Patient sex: F
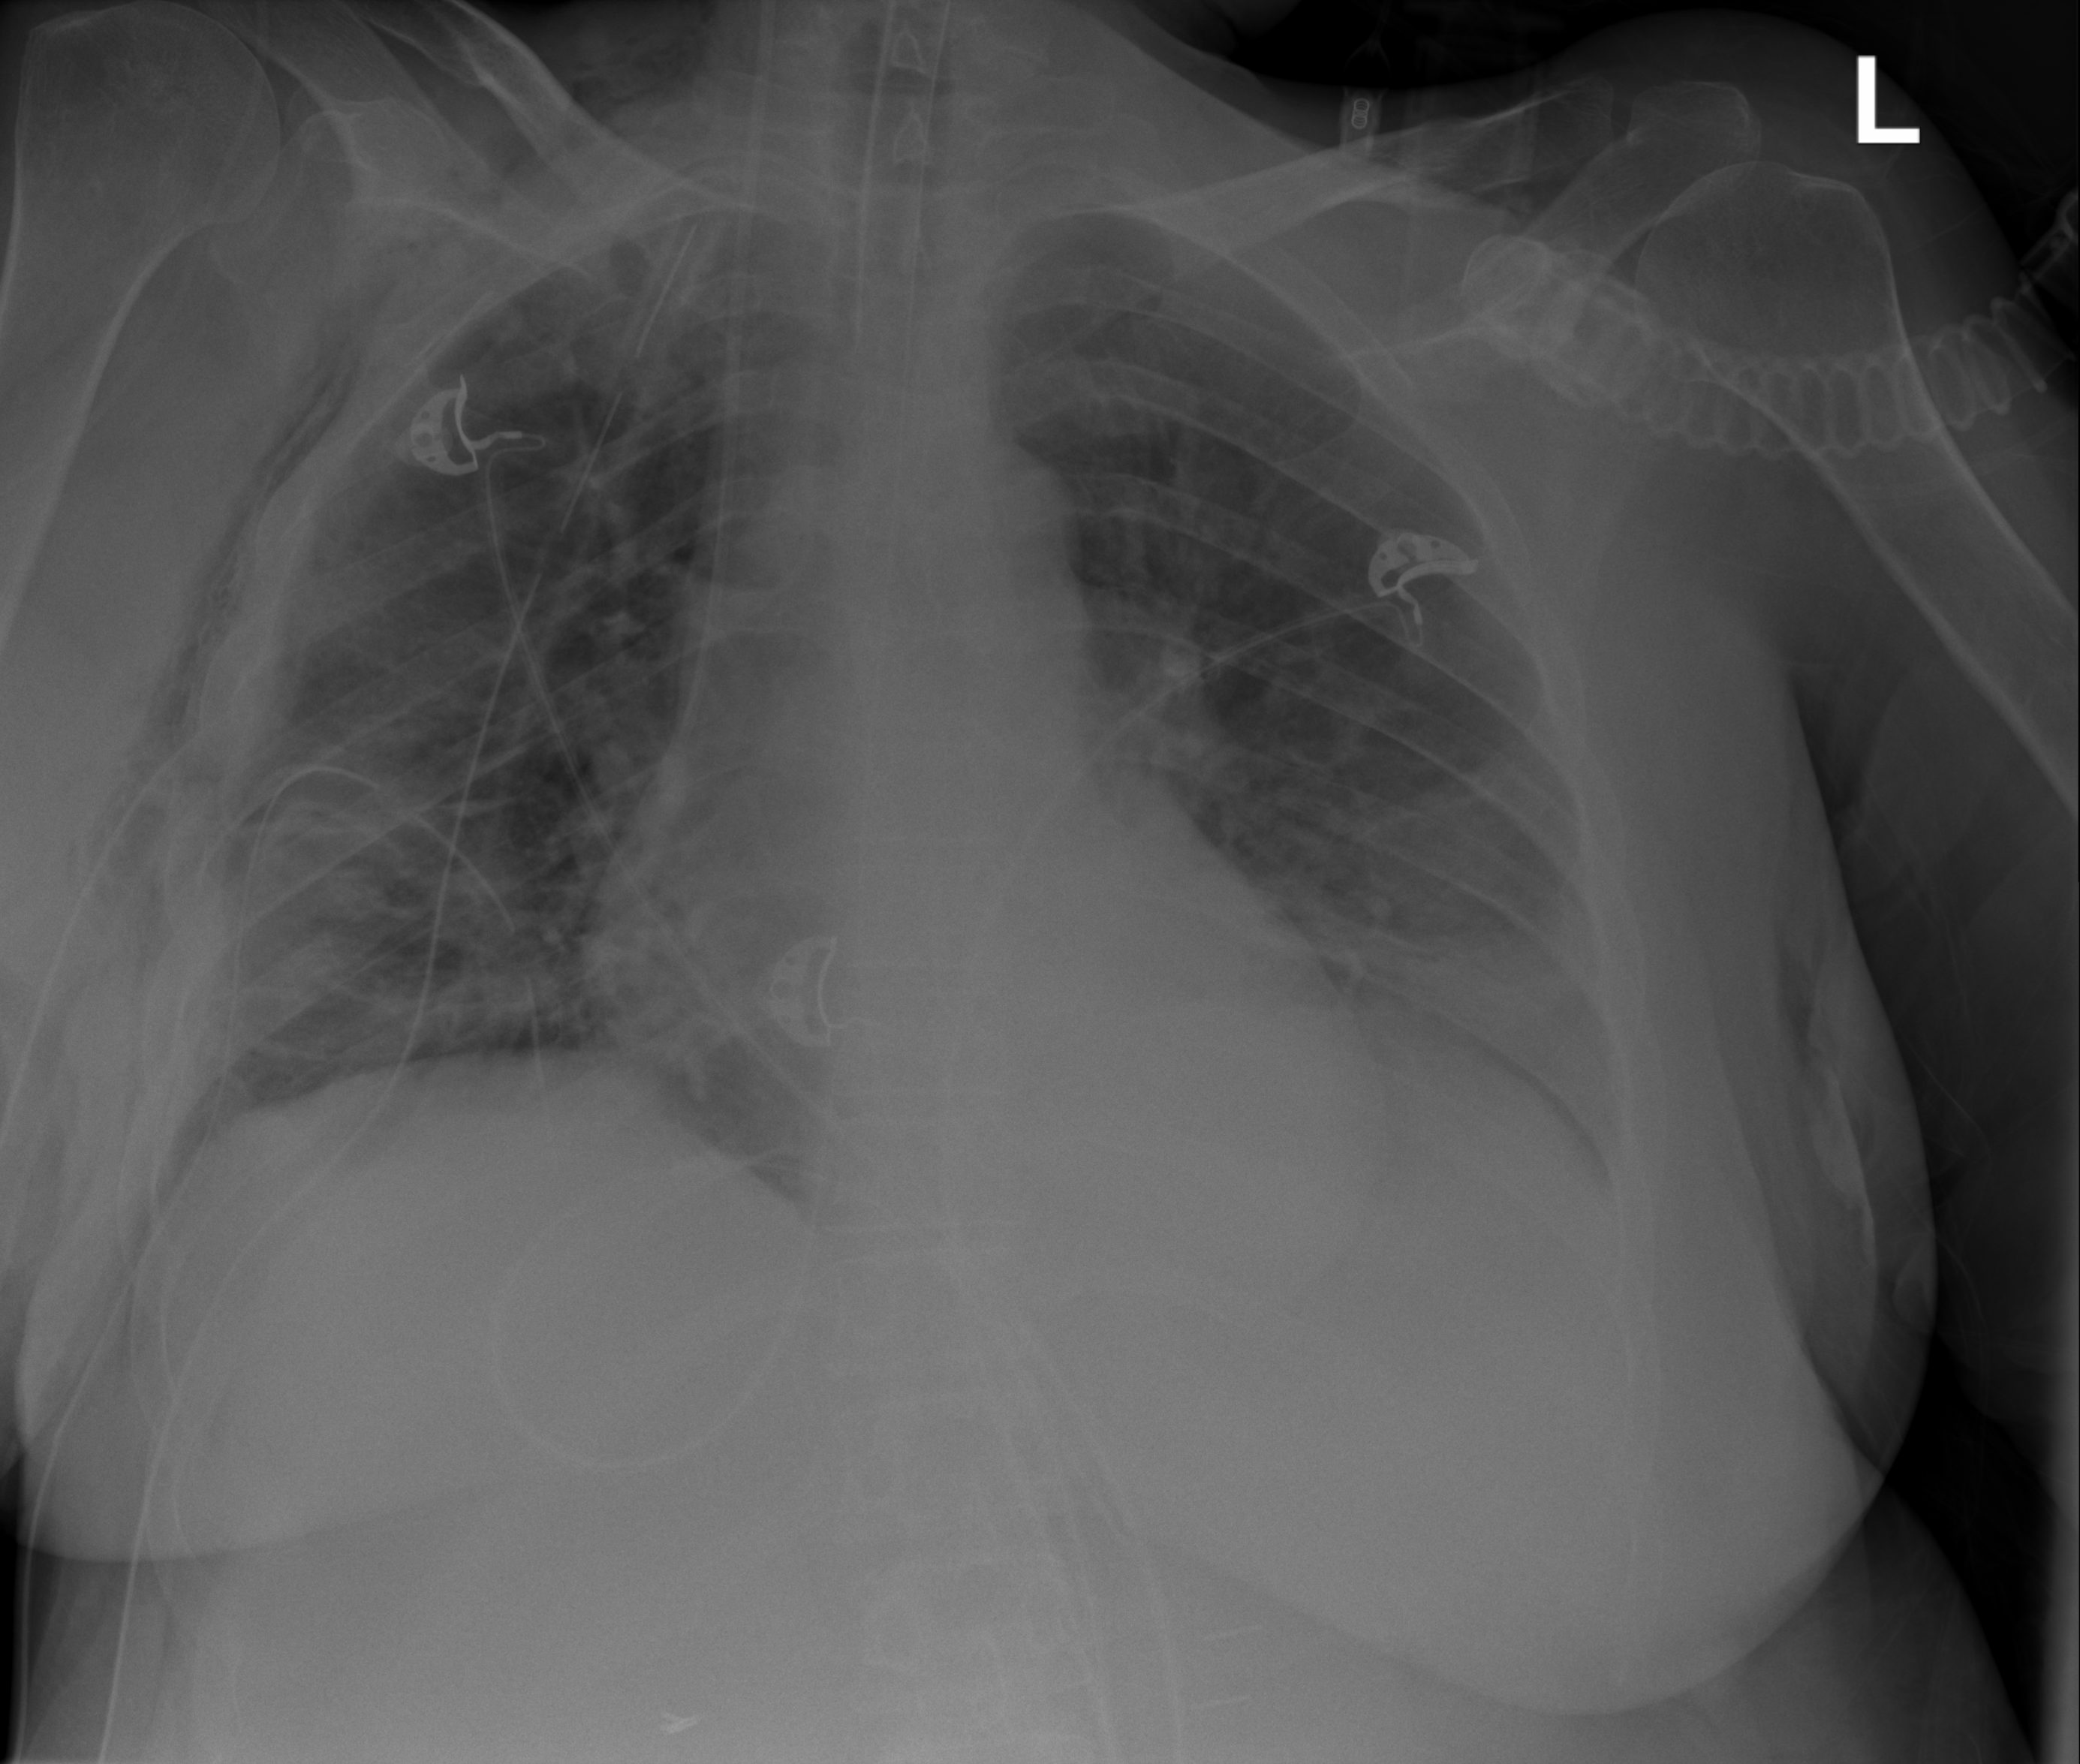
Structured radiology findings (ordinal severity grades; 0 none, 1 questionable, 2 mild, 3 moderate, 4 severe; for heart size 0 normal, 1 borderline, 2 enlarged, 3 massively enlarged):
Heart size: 1
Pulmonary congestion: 2
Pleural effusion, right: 2
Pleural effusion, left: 3
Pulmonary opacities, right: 3
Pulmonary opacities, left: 0
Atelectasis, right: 3
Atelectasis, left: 2